Question: What is name of following area in 'DataGridView'? Can I do something with this area (like changing caption)? Is there are 'events' for this area?

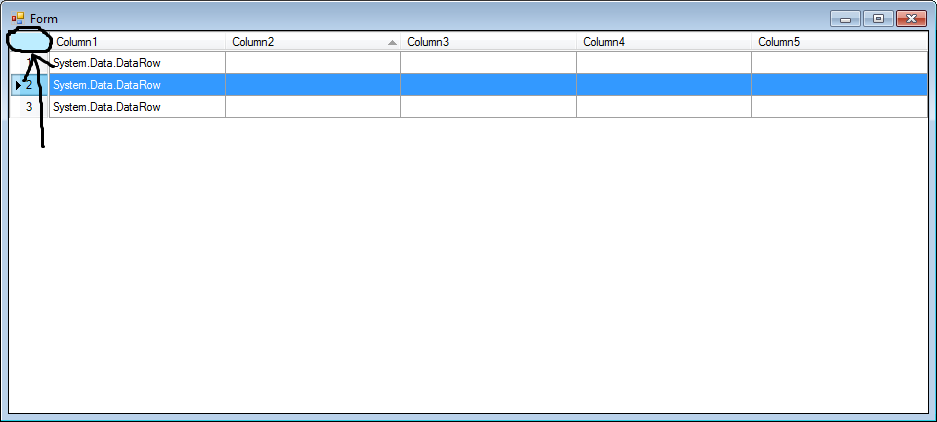
Answer: That portion is called as 'TopLeftHeaderCell'
Even datagridview provides you a property named <URL>
You can change the content of that cell via following code
'''
dataGridView1.TopLeftHeaderCell.Value = "abc";
'''
To capture click event of that cell capture 'CellClick' event and handle 'e.ColumnIndex = -1' and 'e.RowIndex = -1'
'''
private void dataGridView1_CellClick(object sender, DataGridViewCellEventArgs e)
{
if (e.ColumnIndex == -1 && e.RowIndex == -1)
{
//TopLeftHeaderCell clicked
}
}
'''
If you want to use the 'RowHeaderCell' try this
'''
dataGridView1.Rows[0].HeaderCell.Value = "1";
'''
this will allow you to show numbers like 'Row Number'